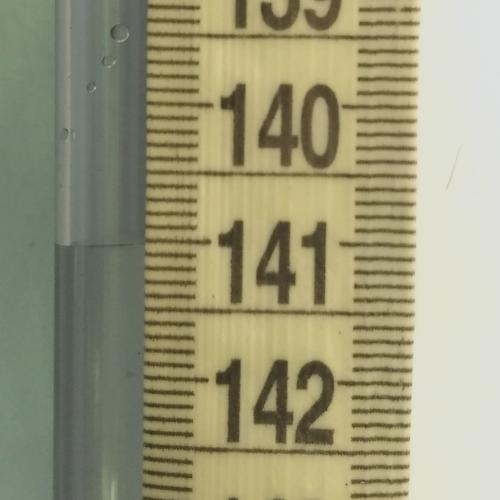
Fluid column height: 141.0 cm